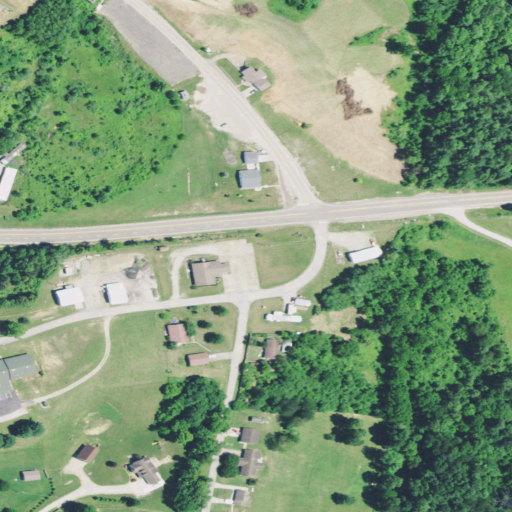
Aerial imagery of mountain in Ohio named Willis Hill containing pasture, low intensity development, deciduous forest, medium intensity development, open development, and mixed forest